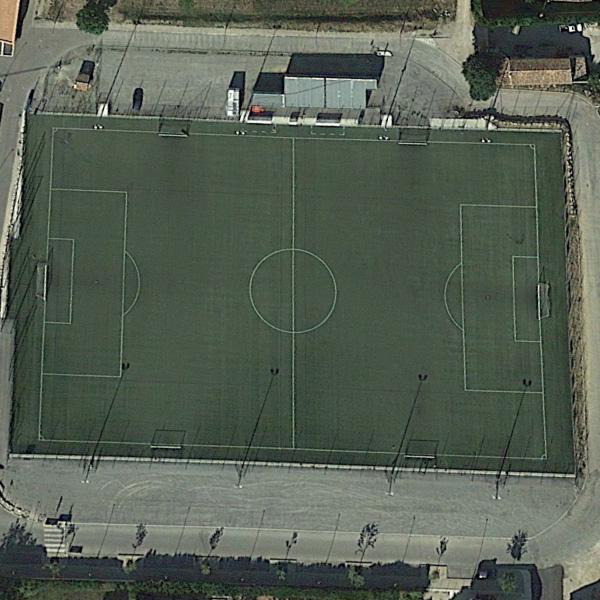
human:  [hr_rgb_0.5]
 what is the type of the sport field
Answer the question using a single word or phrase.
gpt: football field